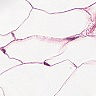
Metastatic tissue present: no